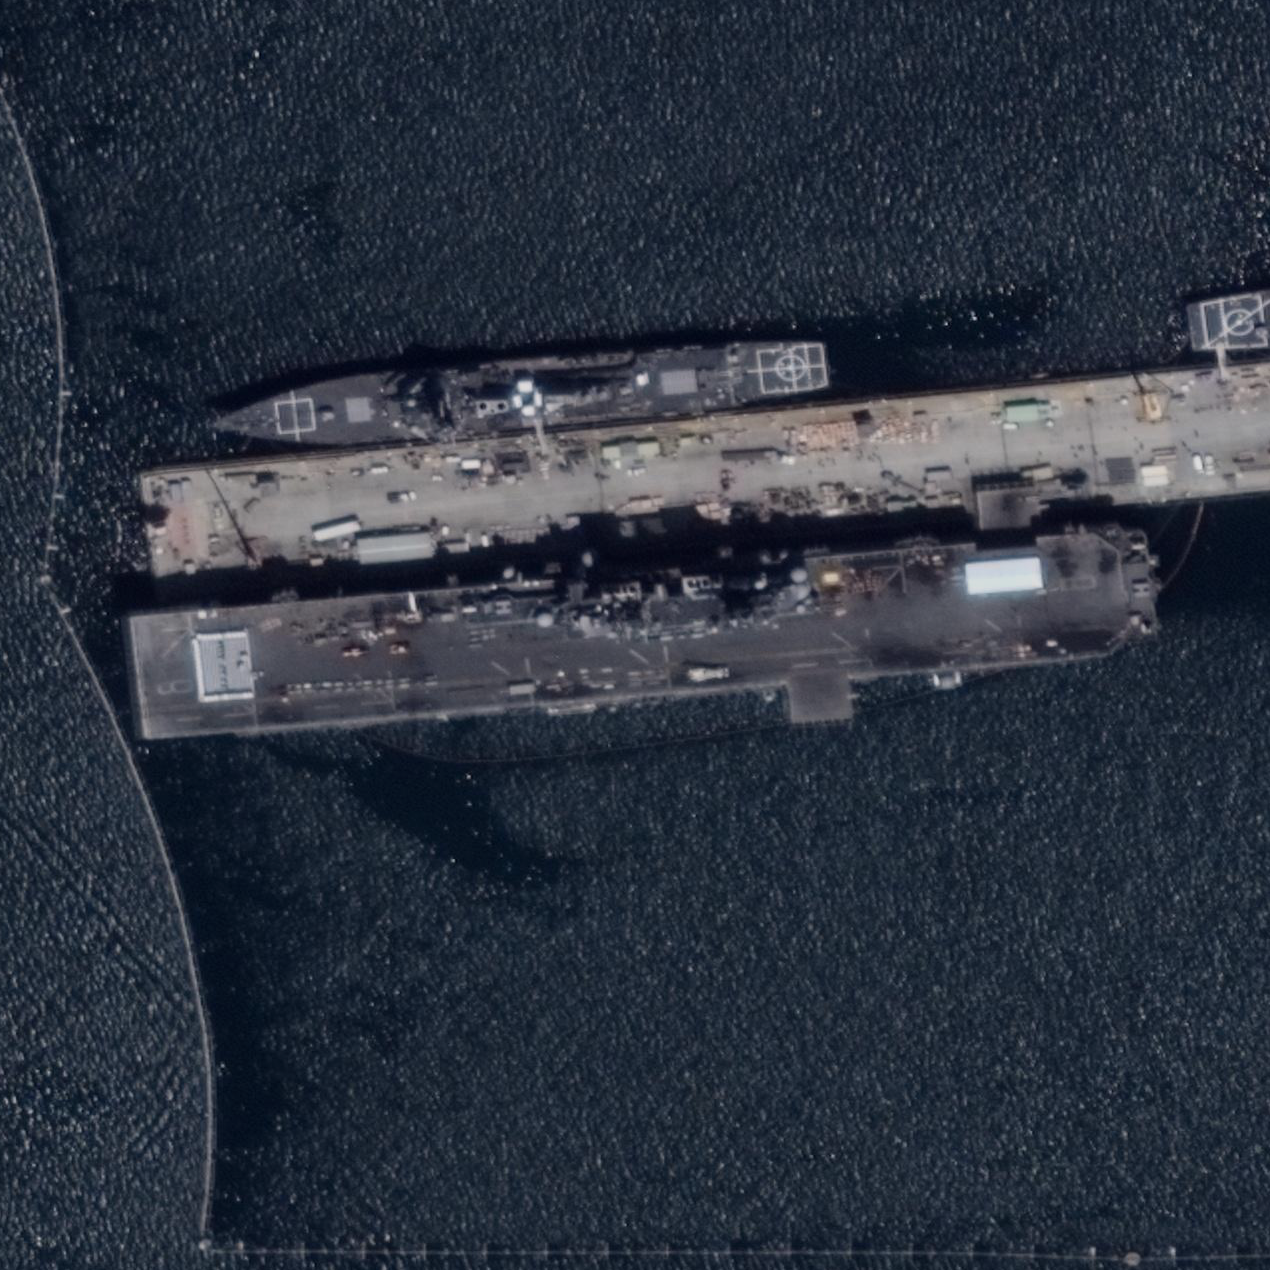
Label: assault